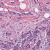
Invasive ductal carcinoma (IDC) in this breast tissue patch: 1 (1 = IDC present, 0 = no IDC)